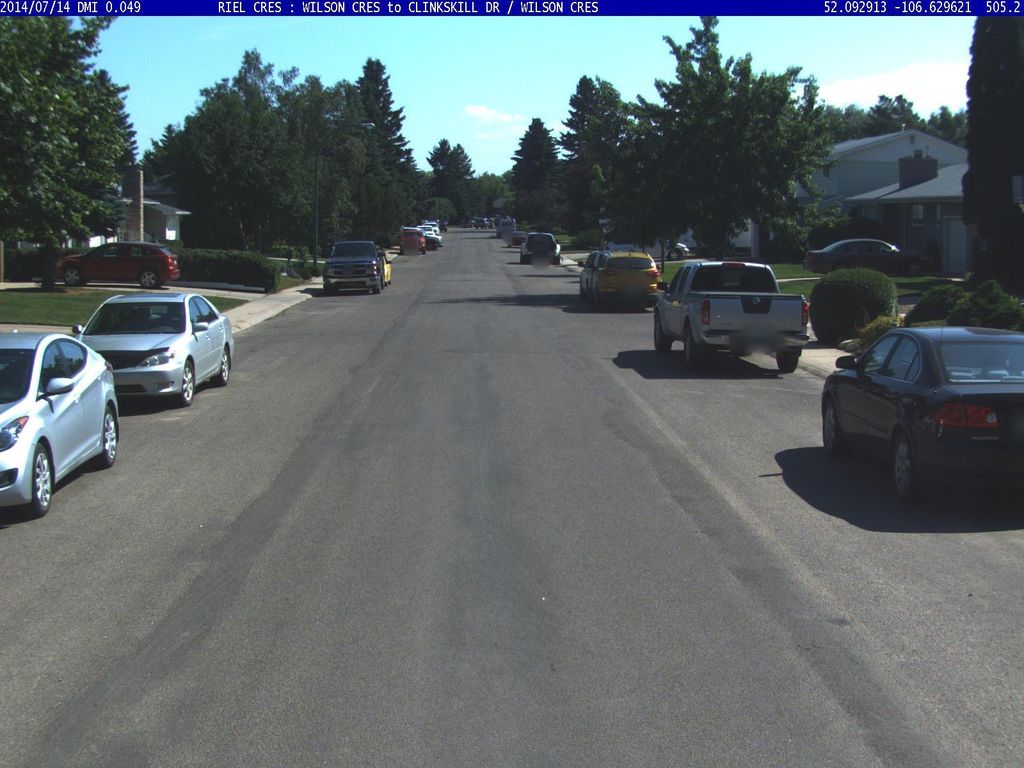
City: saskatoon